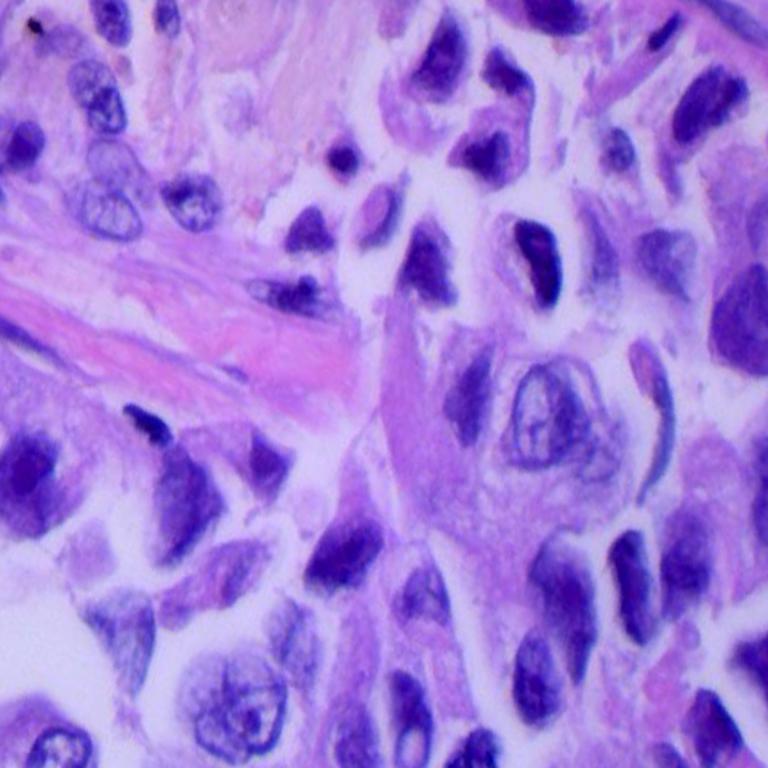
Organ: lung
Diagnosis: adenocarcinomas